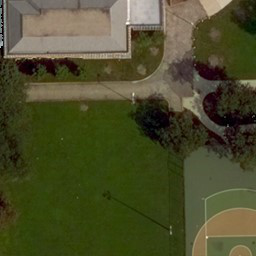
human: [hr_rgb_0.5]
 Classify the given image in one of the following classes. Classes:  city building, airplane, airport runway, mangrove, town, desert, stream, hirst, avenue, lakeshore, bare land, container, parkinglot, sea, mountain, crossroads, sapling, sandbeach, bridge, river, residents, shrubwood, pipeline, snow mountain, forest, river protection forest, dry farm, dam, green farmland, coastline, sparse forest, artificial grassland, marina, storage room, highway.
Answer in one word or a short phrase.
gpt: artificial grassland